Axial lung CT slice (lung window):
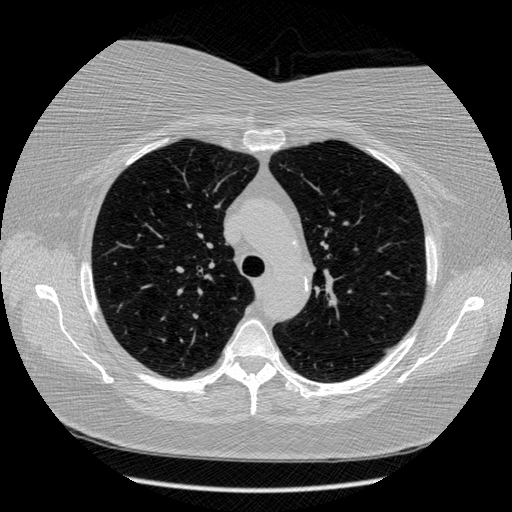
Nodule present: no